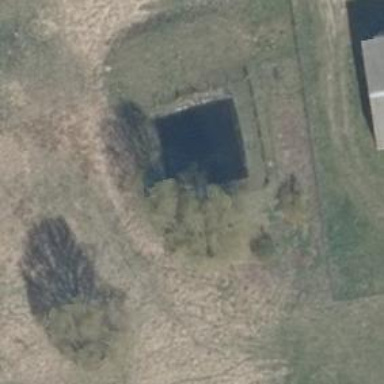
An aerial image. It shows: Fire water pond meant for emergency use.